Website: home-depot
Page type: billing-address
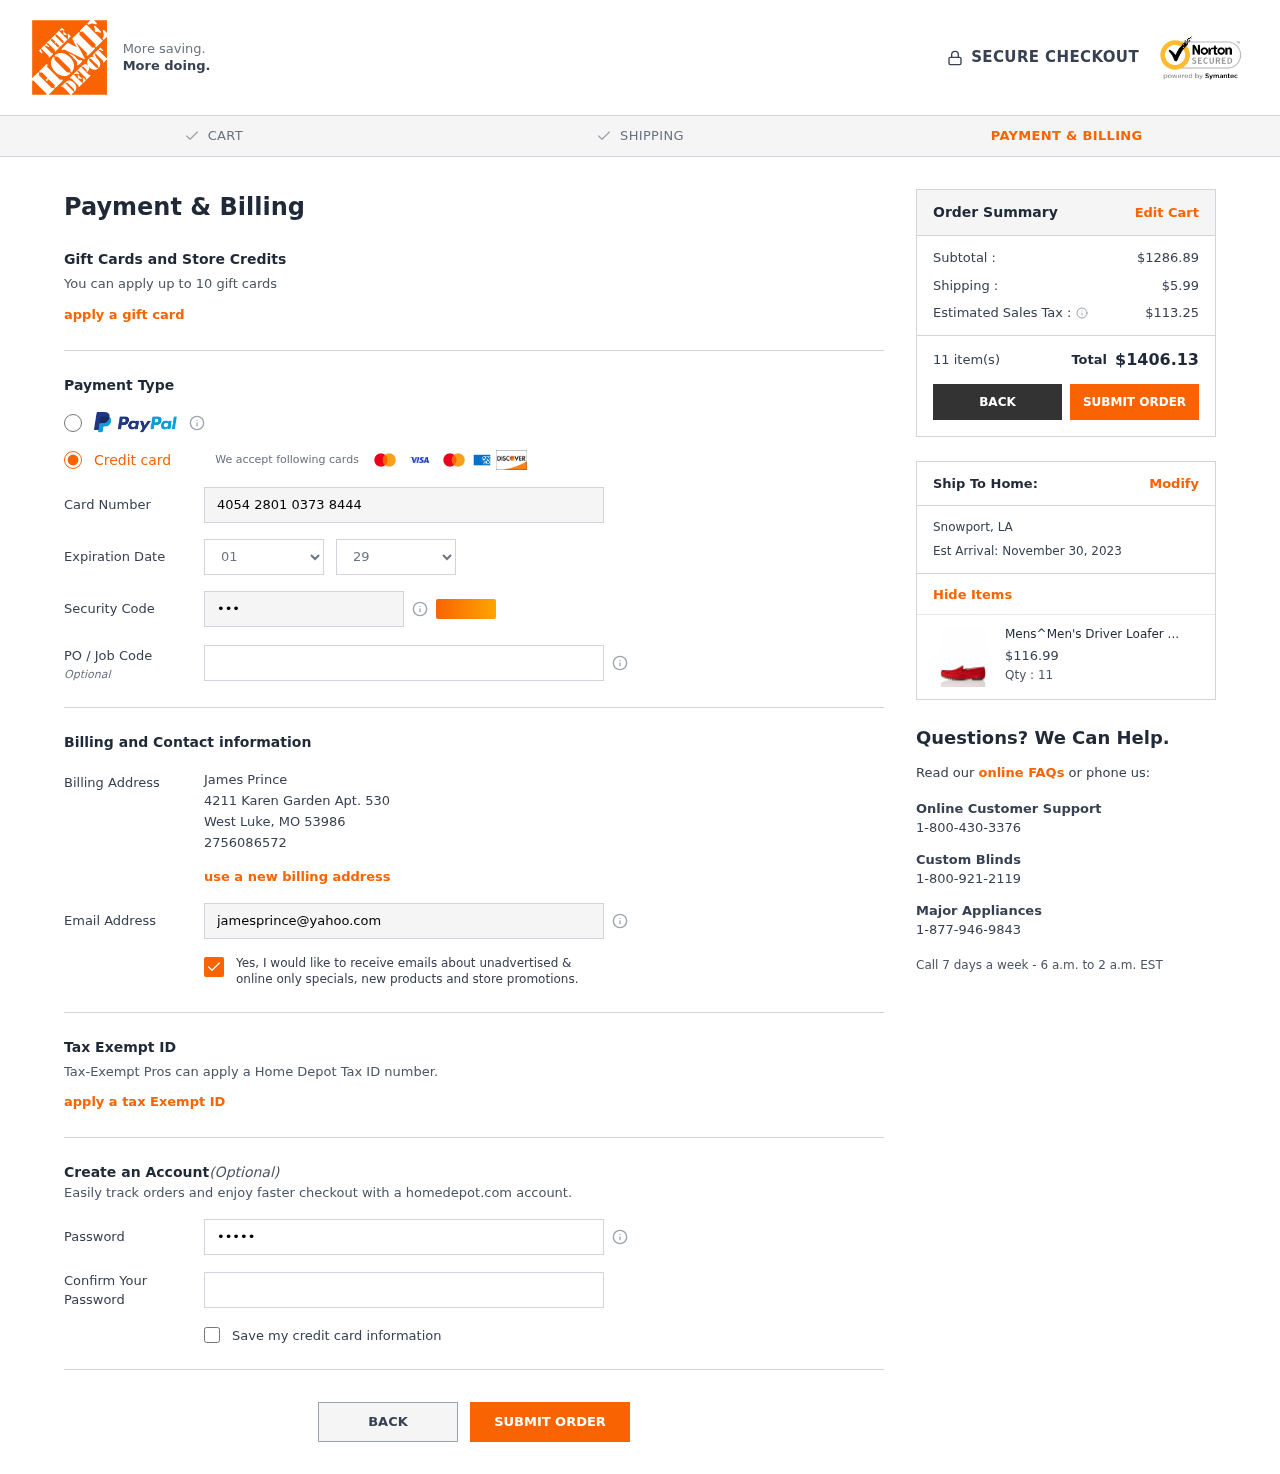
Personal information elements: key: PII_CARD_CVV
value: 313
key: PII_CARD_EXPIRY_MONTH
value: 01
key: PII_CARD_EXPIRY_YEAR
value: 29
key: PII_CARD_NUMBER
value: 4054 2801 0373 8444
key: PII_CITY
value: West Luke
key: PII_CITY2
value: Snowport
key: PII_EMAIL
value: jamesprince@yahoo.com
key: PII_FULLNAME
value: James Prince
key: PII_PHONE
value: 2756086572
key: PII_POSTCODE
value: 53986
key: PII_STATE_ABBR
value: MO
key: PII_STATE_ABBR2
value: LA
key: PII_STREET
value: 4211 Karen Garden Apt. 530
Product elements: key: PRODUCT1_NAME
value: Mens^Men's Driver Loafer Moccasin, Red Suede, 8 US
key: PRODUCT1_PRICE
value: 116.99
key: PRODUCT1_QUANTITY
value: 11
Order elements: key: ORDER_SUBTOTAL
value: $1286.89
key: ORDER_SHIPPING_COST
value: $5.99
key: ORDER_TAX
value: $113.25
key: ORDER_NUM_ITEMS
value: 11 item(s)
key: ORDER_TOTAL
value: $1406.13
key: ORDER_DELIVERY_DATE
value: Est Arrival: November 30, 2023